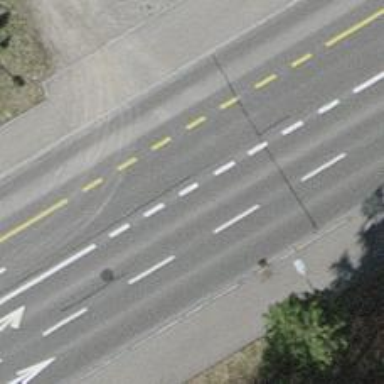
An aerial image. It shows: Secondary road with asphalt surface.